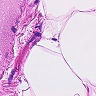
Metastatic tissue present: no